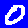
Digit: 0